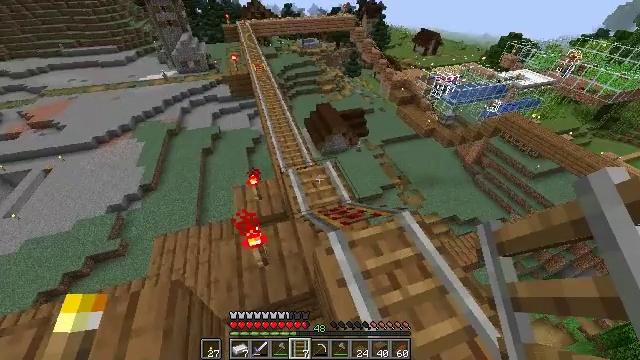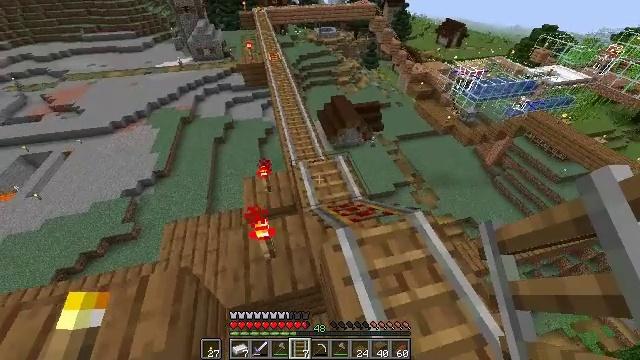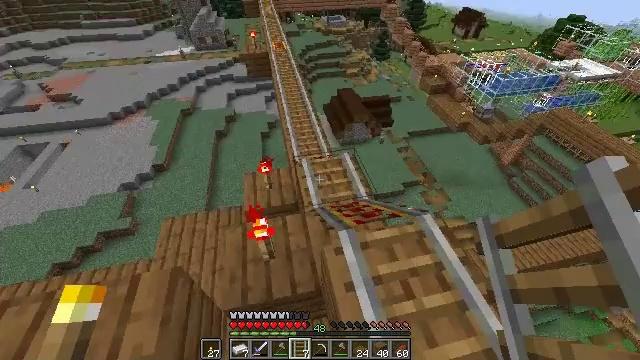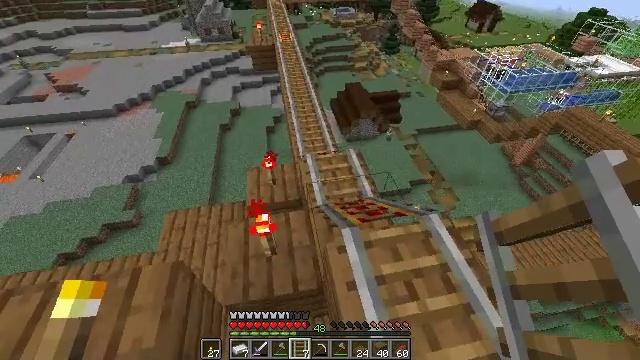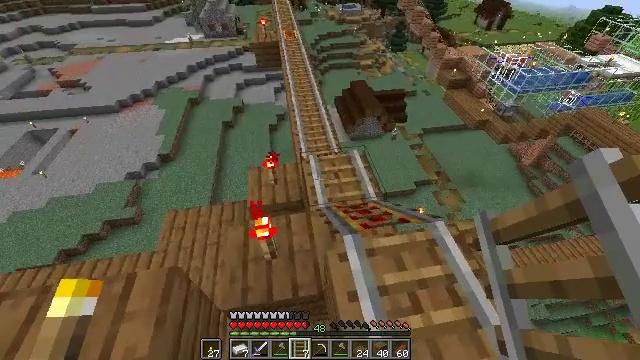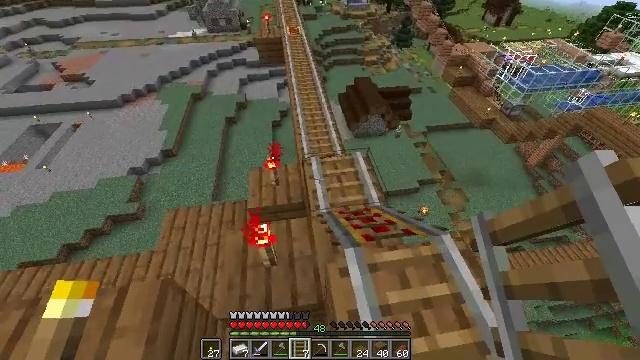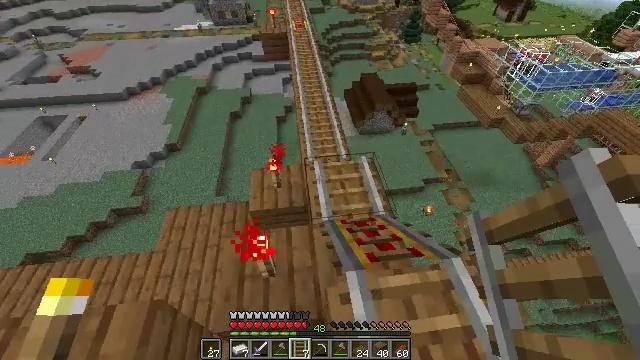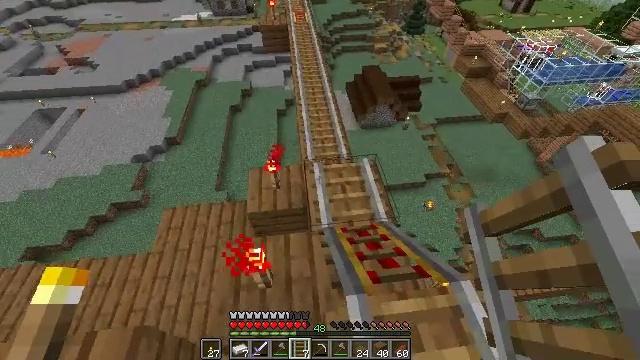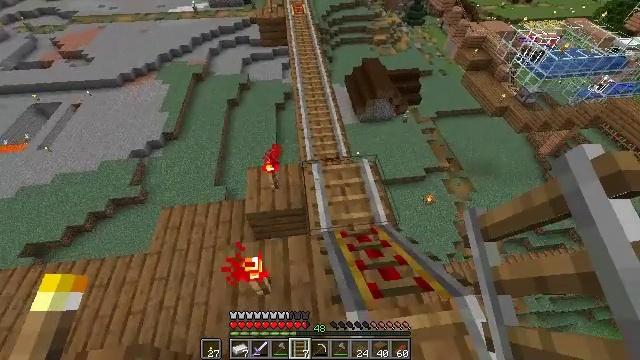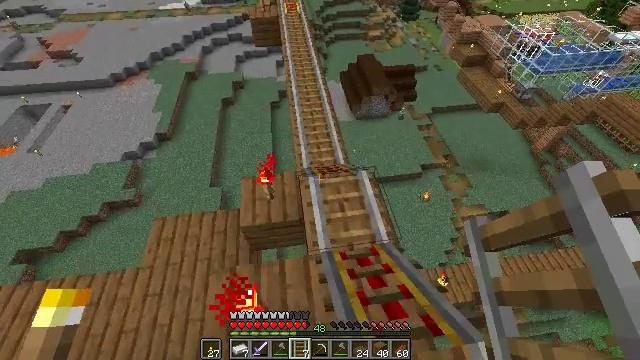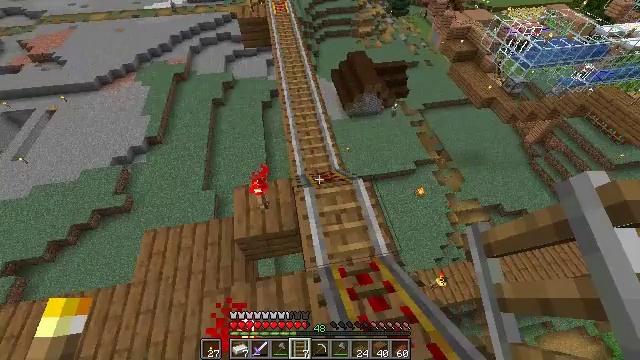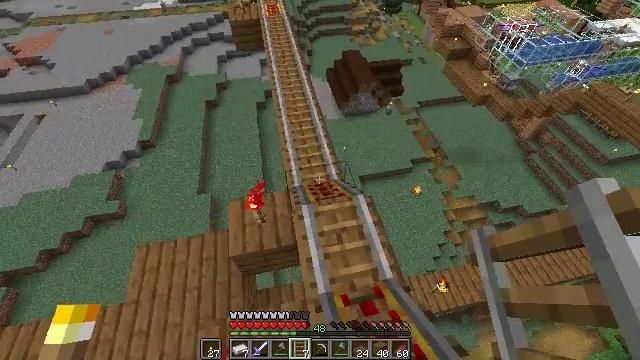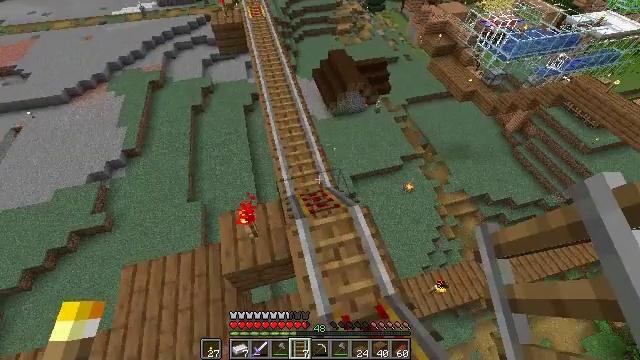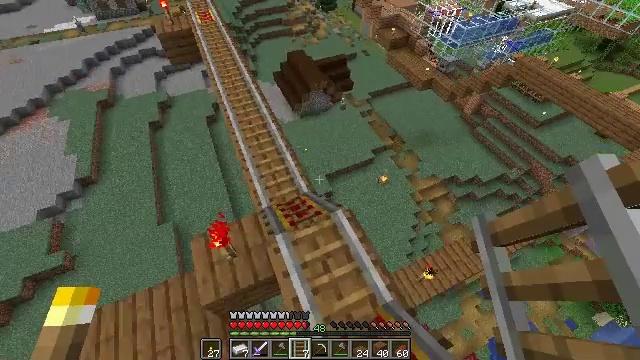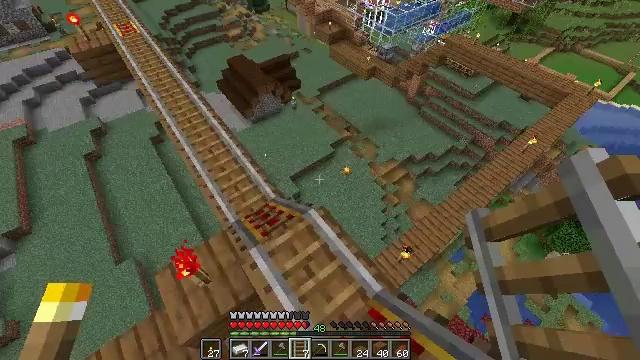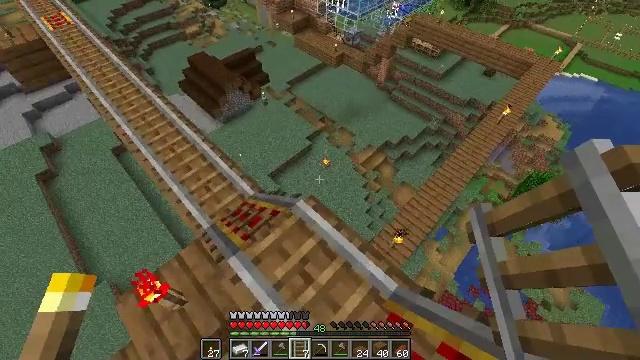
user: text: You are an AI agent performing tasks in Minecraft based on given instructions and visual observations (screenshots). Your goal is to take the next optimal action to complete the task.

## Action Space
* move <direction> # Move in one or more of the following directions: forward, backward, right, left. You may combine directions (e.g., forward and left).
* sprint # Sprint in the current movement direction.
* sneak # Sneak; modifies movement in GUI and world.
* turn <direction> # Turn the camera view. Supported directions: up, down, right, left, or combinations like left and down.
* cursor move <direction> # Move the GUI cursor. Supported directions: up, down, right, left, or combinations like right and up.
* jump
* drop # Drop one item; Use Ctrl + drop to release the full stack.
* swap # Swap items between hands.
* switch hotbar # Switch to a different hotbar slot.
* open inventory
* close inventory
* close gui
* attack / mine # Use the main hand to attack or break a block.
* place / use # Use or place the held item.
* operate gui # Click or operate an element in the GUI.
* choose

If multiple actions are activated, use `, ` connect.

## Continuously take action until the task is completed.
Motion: motion action
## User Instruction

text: Mine the spruce slab.
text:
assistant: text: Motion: turn left and down
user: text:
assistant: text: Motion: turn left
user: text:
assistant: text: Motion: turn left
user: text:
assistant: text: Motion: move forward, turn left
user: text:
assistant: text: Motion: move forward
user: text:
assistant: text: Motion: move forward, turn left and down
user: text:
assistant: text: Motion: move forward, turn down
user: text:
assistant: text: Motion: move forward, turn down
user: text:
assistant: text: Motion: move forward, turn right
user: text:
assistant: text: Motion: move forward, turn right
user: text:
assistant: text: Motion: move forward, turn right
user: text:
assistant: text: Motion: move forward, turn right
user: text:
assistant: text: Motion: move forward, turn right
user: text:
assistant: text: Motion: move forward, turn right
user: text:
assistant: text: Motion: move forward, turn right and down
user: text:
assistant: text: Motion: move forward
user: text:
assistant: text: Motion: move forward
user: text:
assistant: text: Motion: turn down
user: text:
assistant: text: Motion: turn right and down
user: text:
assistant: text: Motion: turn right and down
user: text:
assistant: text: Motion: turn right
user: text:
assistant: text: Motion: turn right
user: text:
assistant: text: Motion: turn right
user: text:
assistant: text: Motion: turn up
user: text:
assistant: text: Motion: move forward
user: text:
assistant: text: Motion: move forward
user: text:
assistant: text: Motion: move forward
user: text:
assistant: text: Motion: move forward
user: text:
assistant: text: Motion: move forward
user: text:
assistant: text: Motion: move forward, turn up